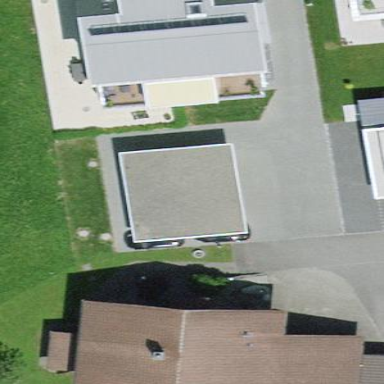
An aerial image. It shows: View of roof of building.